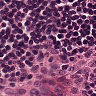
Metastatic tissue present: no